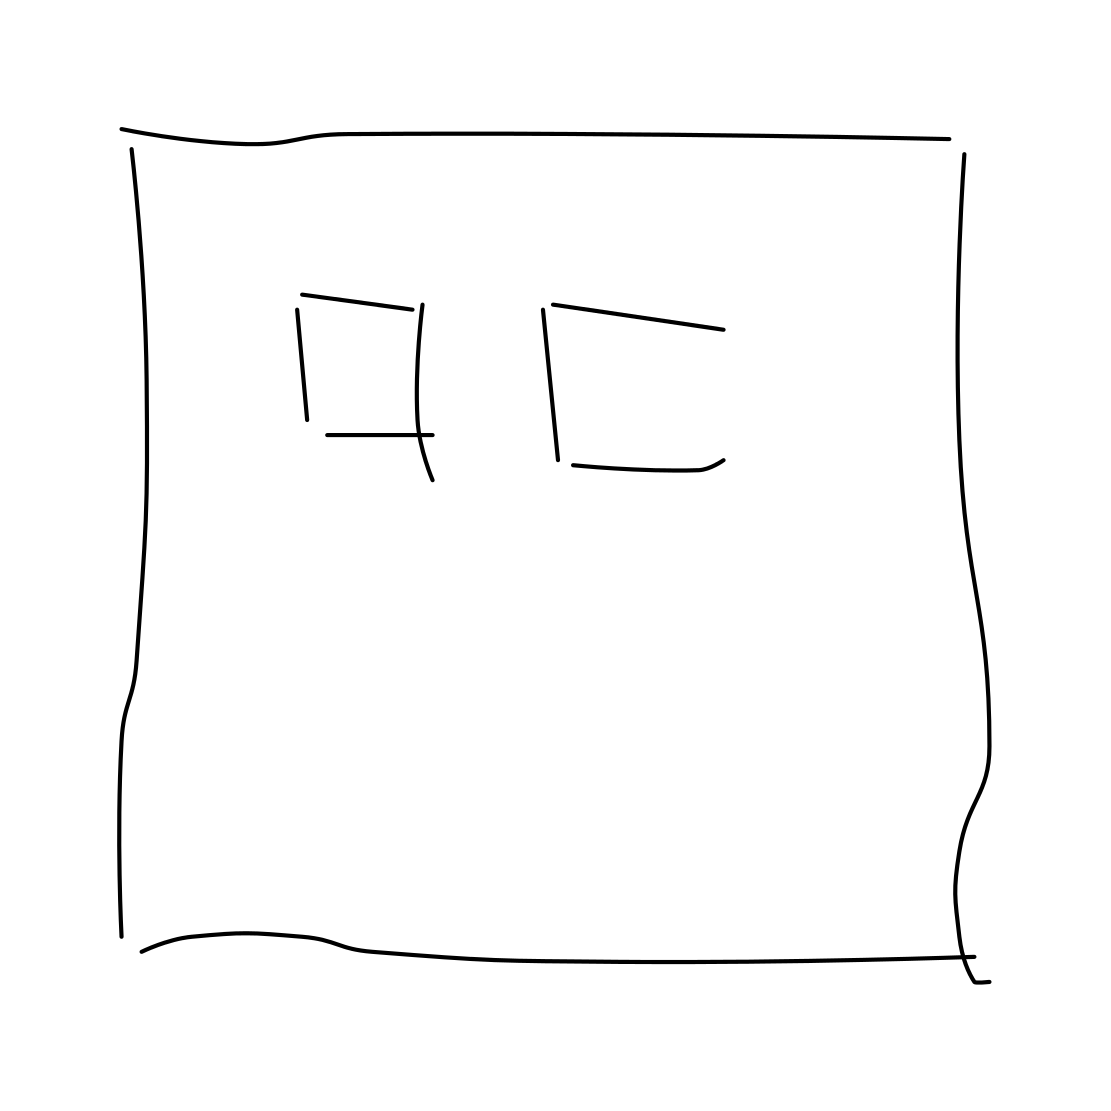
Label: power outlet